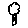
Label: tree